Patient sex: F
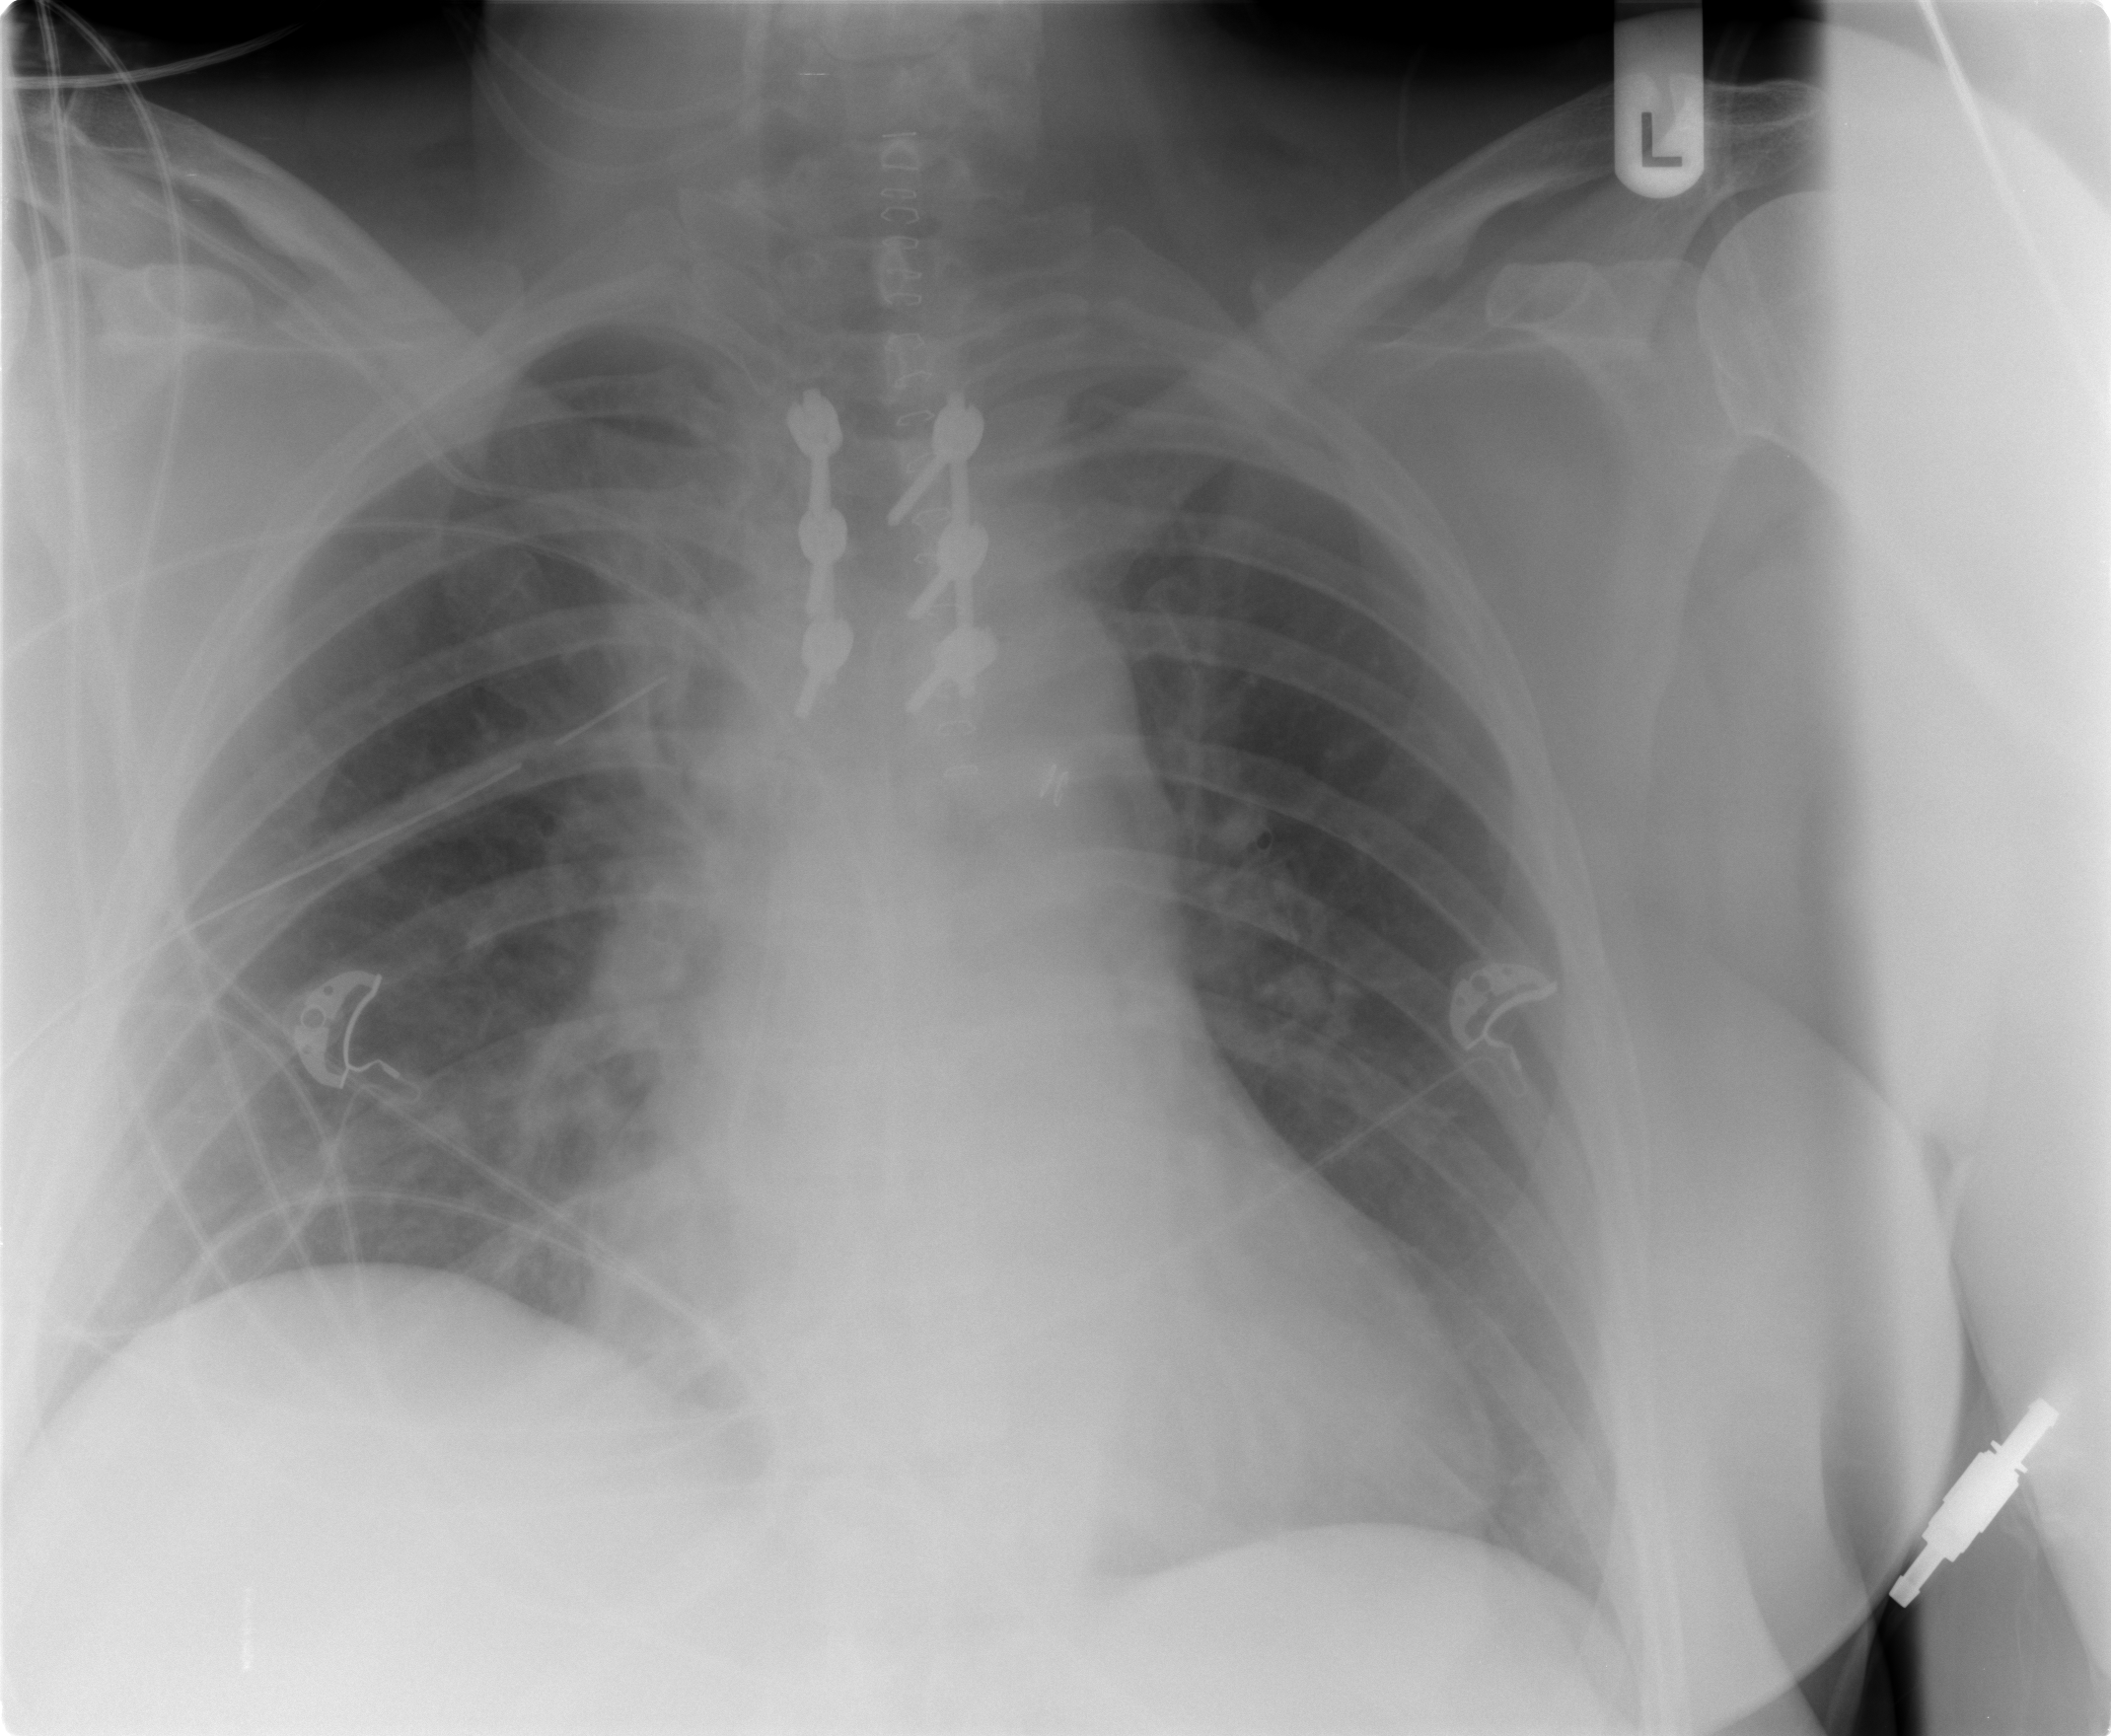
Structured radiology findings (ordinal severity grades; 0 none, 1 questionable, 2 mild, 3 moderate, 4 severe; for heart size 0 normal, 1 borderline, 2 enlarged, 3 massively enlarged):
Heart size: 1
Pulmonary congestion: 0
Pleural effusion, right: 1
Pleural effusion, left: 0
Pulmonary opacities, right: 0
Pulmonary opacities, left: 0
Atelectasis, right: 2
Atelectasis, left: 0